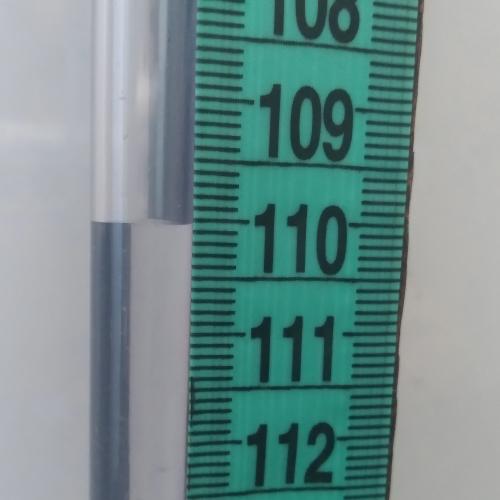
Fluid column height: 110.0 cm